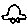
Label: car